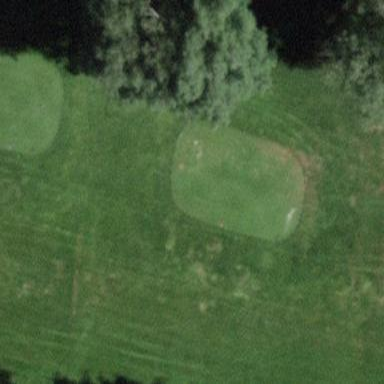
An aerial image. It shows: Golf tee on grassy land.